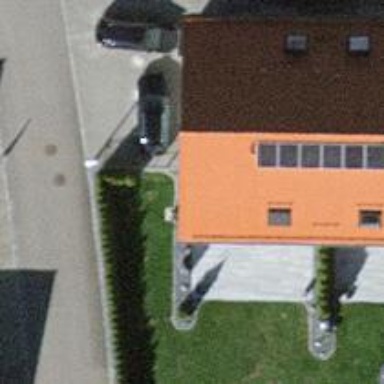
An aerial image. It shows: Simple house.